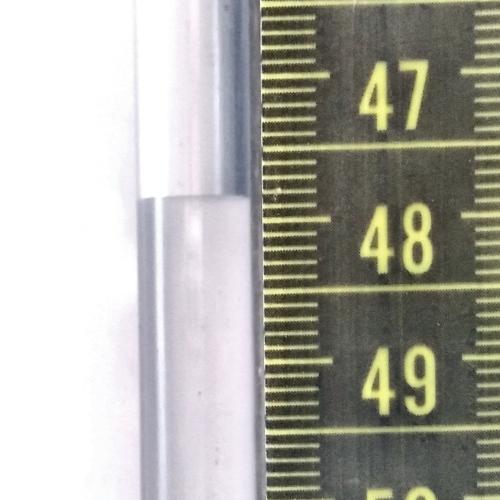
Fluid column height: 47.8 cm